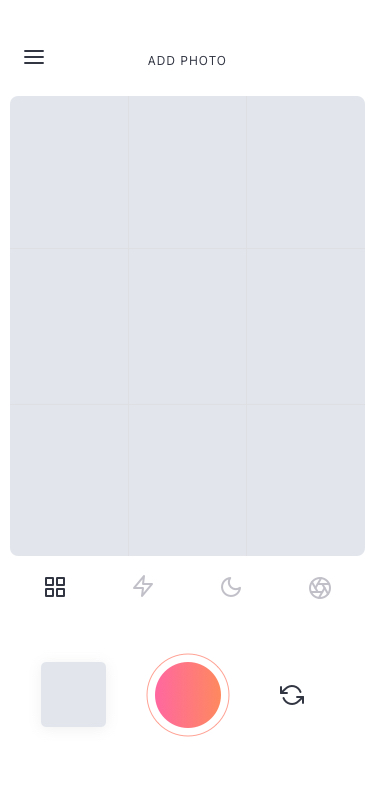
Text in this UI design:
ADD PHOTO